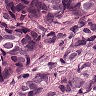
Metastatic tissue present: yes